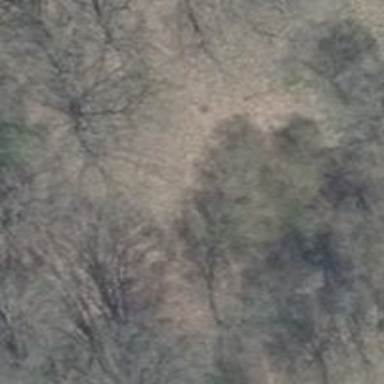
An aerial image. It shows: Deciduous forest area.